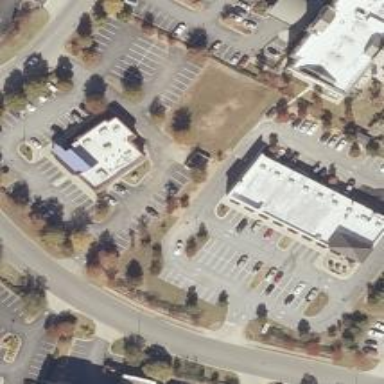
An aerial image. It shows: Retail building.